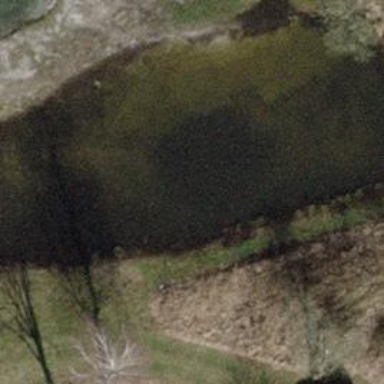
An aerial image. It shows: Pond with natural water.